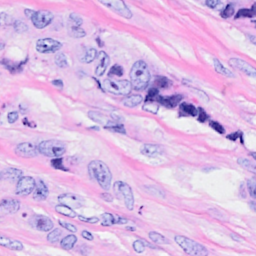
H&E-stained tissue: Breast